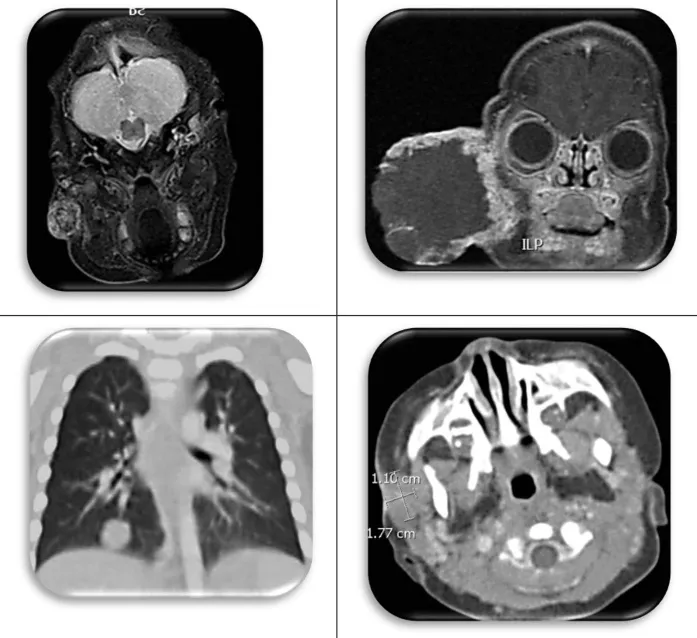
Mr of the choriocarcinoma.
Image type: radiology (ct)